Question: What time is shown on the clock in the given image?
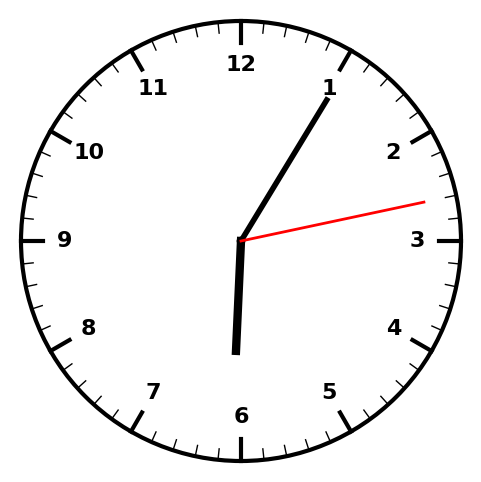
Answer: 06:05:13